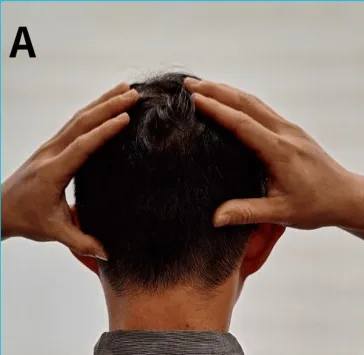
Occipital drop method. (A) One occipital drop moves further down than the other: "YES" in binary biofeedback reaction.
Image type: medical_photograph (skin_photograph)